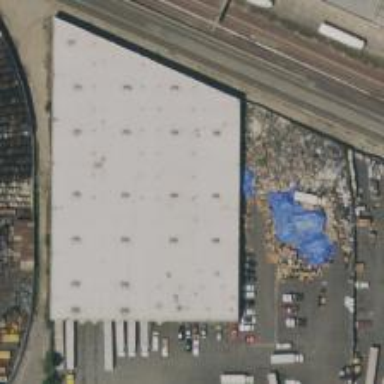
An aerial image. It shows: Industrial building.